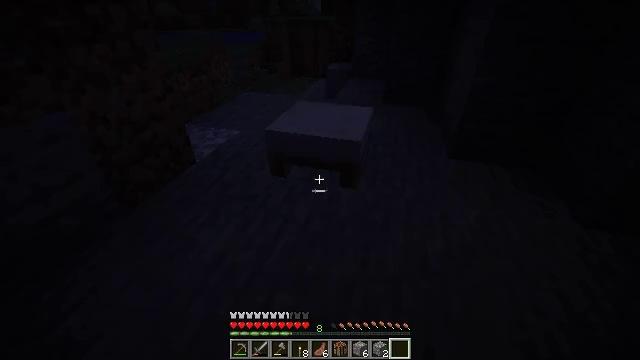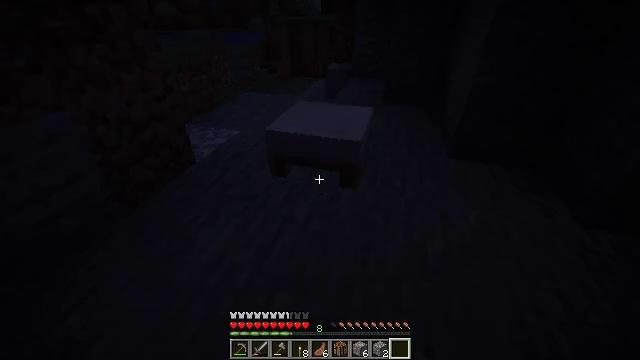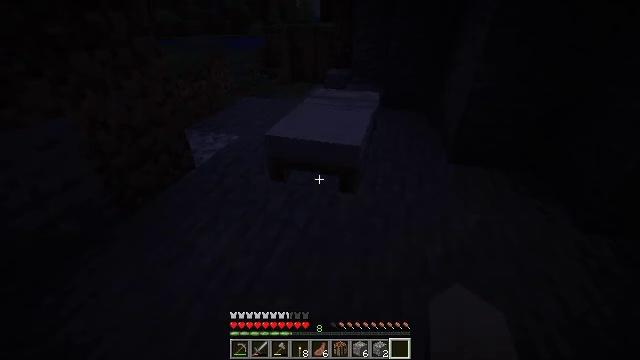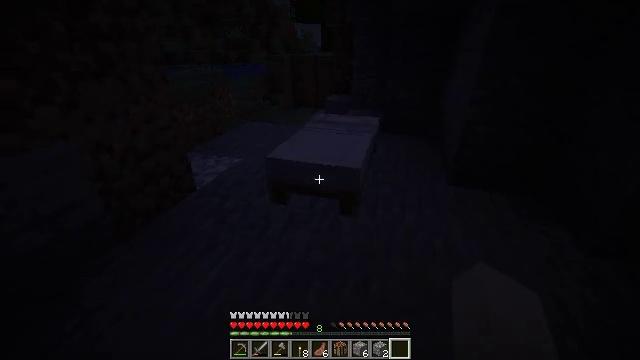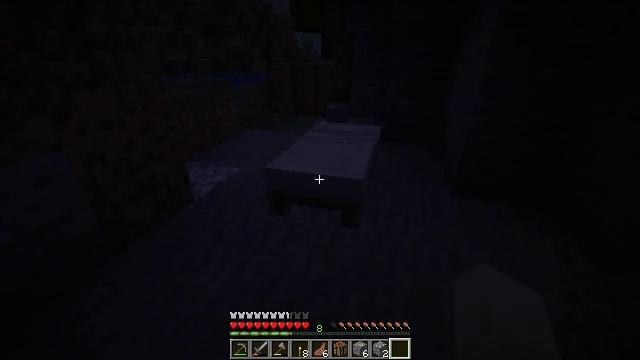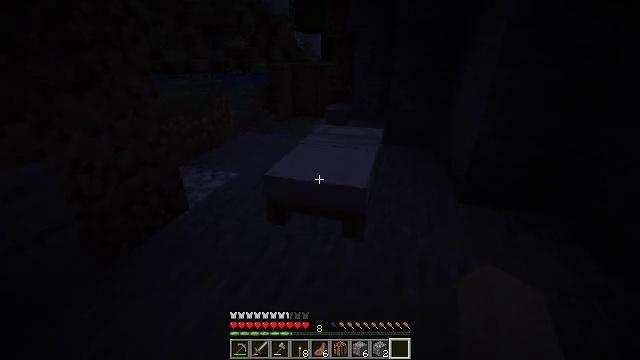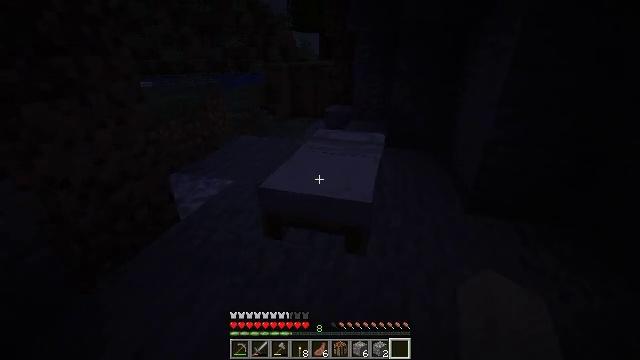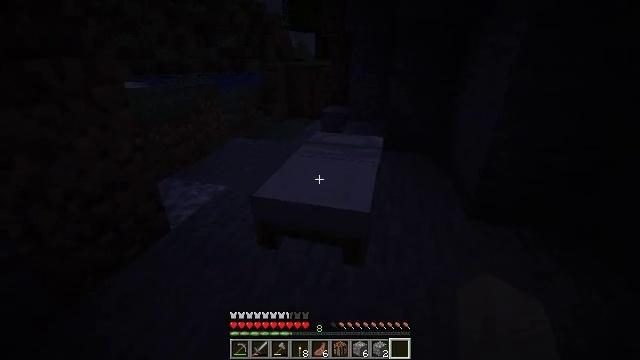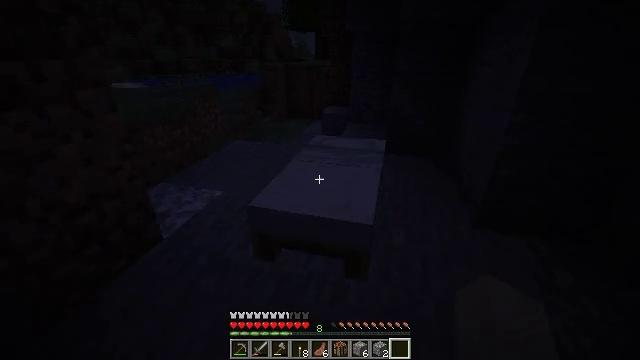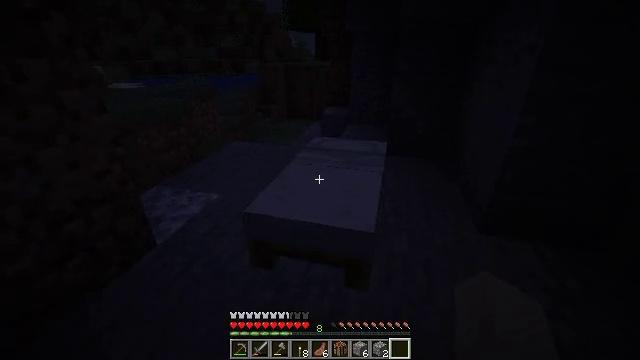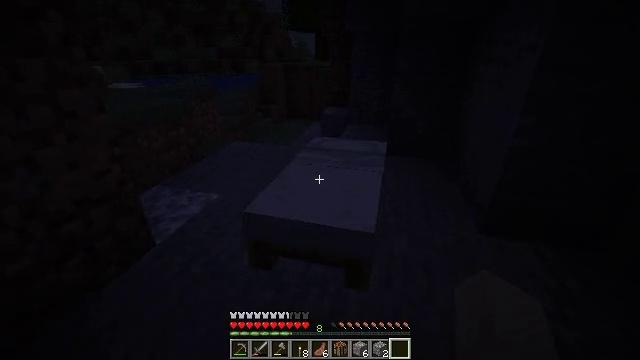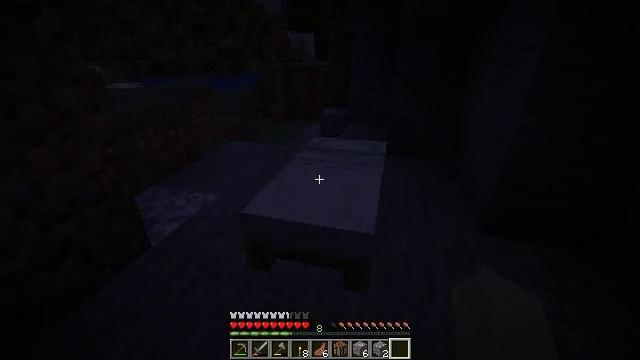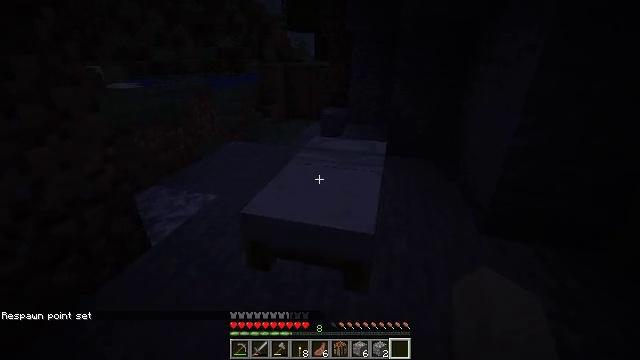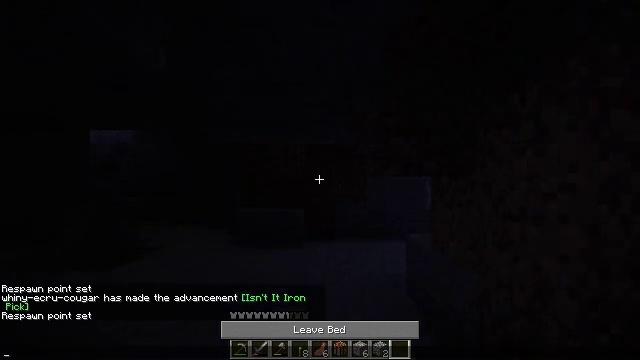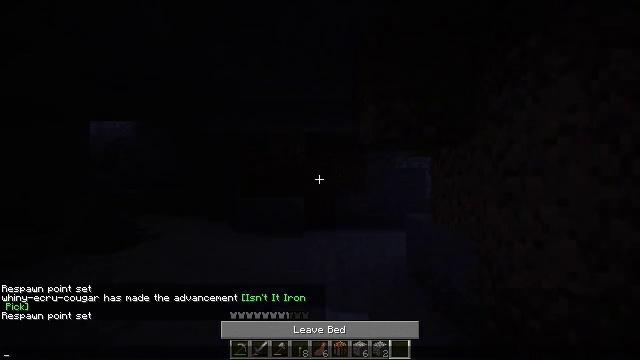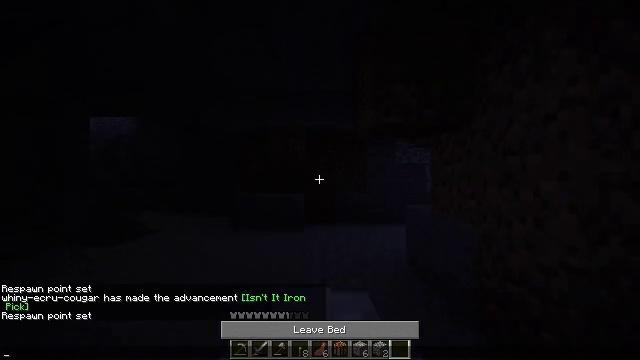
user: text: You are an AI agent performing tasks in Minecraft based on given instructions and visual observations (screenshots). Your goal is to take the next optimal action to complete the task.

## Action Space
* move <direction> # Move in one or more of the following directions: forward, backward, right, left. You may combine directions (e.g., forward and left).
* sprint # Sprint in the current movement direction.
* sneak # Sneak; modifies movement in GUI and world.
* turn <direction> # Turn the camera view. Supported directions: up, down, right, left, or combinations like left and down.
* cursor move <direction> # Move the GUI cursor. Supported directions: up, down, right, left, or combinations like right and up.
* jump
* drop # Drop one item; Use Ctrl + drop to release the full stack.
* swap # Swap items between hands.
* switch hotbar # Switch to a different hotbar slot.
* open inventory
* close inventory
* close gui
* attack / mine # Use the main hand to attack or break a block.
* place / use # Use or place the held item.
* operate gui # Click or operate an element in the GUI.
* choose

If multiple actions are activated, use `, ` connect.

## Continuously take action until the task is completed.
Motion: motion action
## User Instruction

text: Retrieve the white bed for later use.
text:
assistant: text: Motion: no_op
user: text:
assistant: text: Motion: turn up
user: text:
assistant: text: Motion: turn up
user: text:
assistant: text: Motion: move forward, turn up
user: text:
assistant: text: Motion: move forward
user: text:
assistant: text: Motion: move forward
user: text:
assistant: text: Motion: move forward, use / place
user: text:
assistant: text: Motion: use / place
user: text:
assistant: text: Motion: use / place
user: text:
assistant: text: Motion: use / place
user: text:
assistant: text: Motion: no_op
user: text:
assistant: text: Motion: no_op
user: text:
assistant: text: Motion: no_op
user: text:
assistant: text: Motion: open gui
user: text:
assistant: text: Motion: no_op
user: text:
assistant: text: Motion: no_op
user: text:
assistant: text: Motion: no_op
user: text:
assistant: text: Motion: no_op
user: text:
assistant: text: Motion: no_op
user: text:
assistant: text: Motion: no_op
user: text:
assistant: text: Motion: no_op
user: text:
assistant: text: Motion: no_op
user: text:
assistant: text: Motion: no_op
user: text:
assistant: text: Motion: no_op
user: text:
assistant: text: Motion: no_op
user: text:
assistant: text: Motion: no_op
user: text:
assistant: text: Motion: no_op
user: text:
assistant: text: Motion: no_op
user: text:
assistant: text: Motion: no_op
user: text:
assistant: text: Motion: no_op